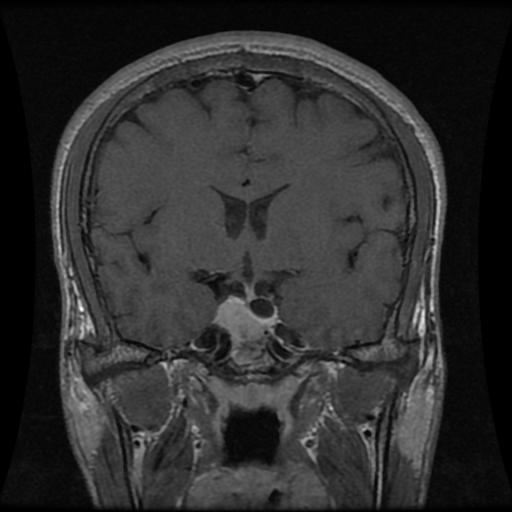
Label: pituitary